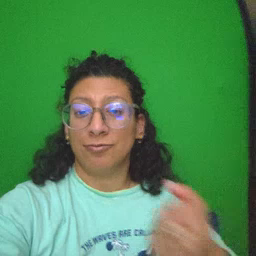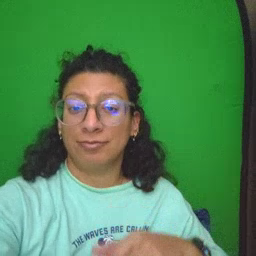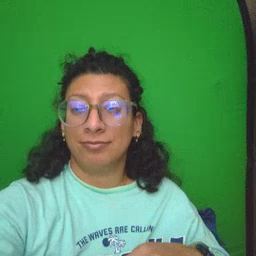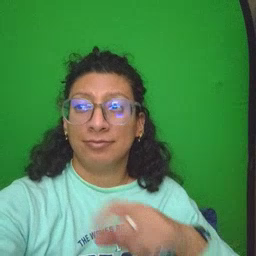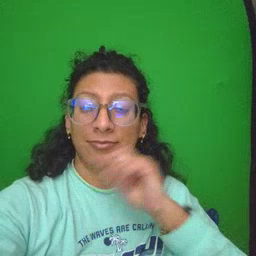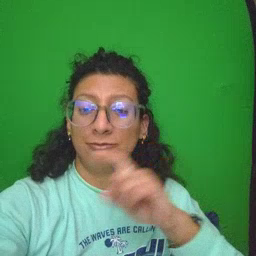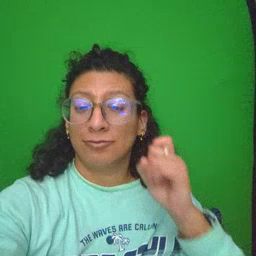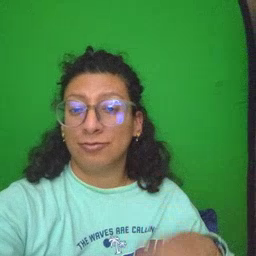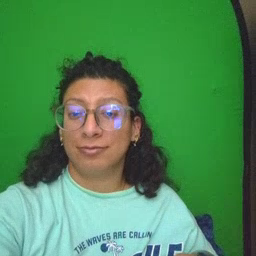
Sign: dryer